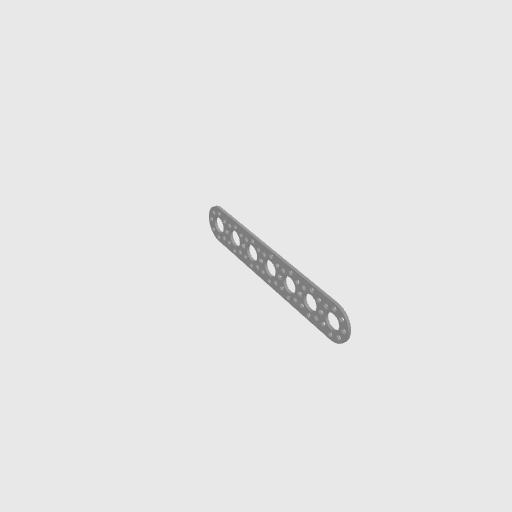
Part: PatternPlateRoundEnd7H